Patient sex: M
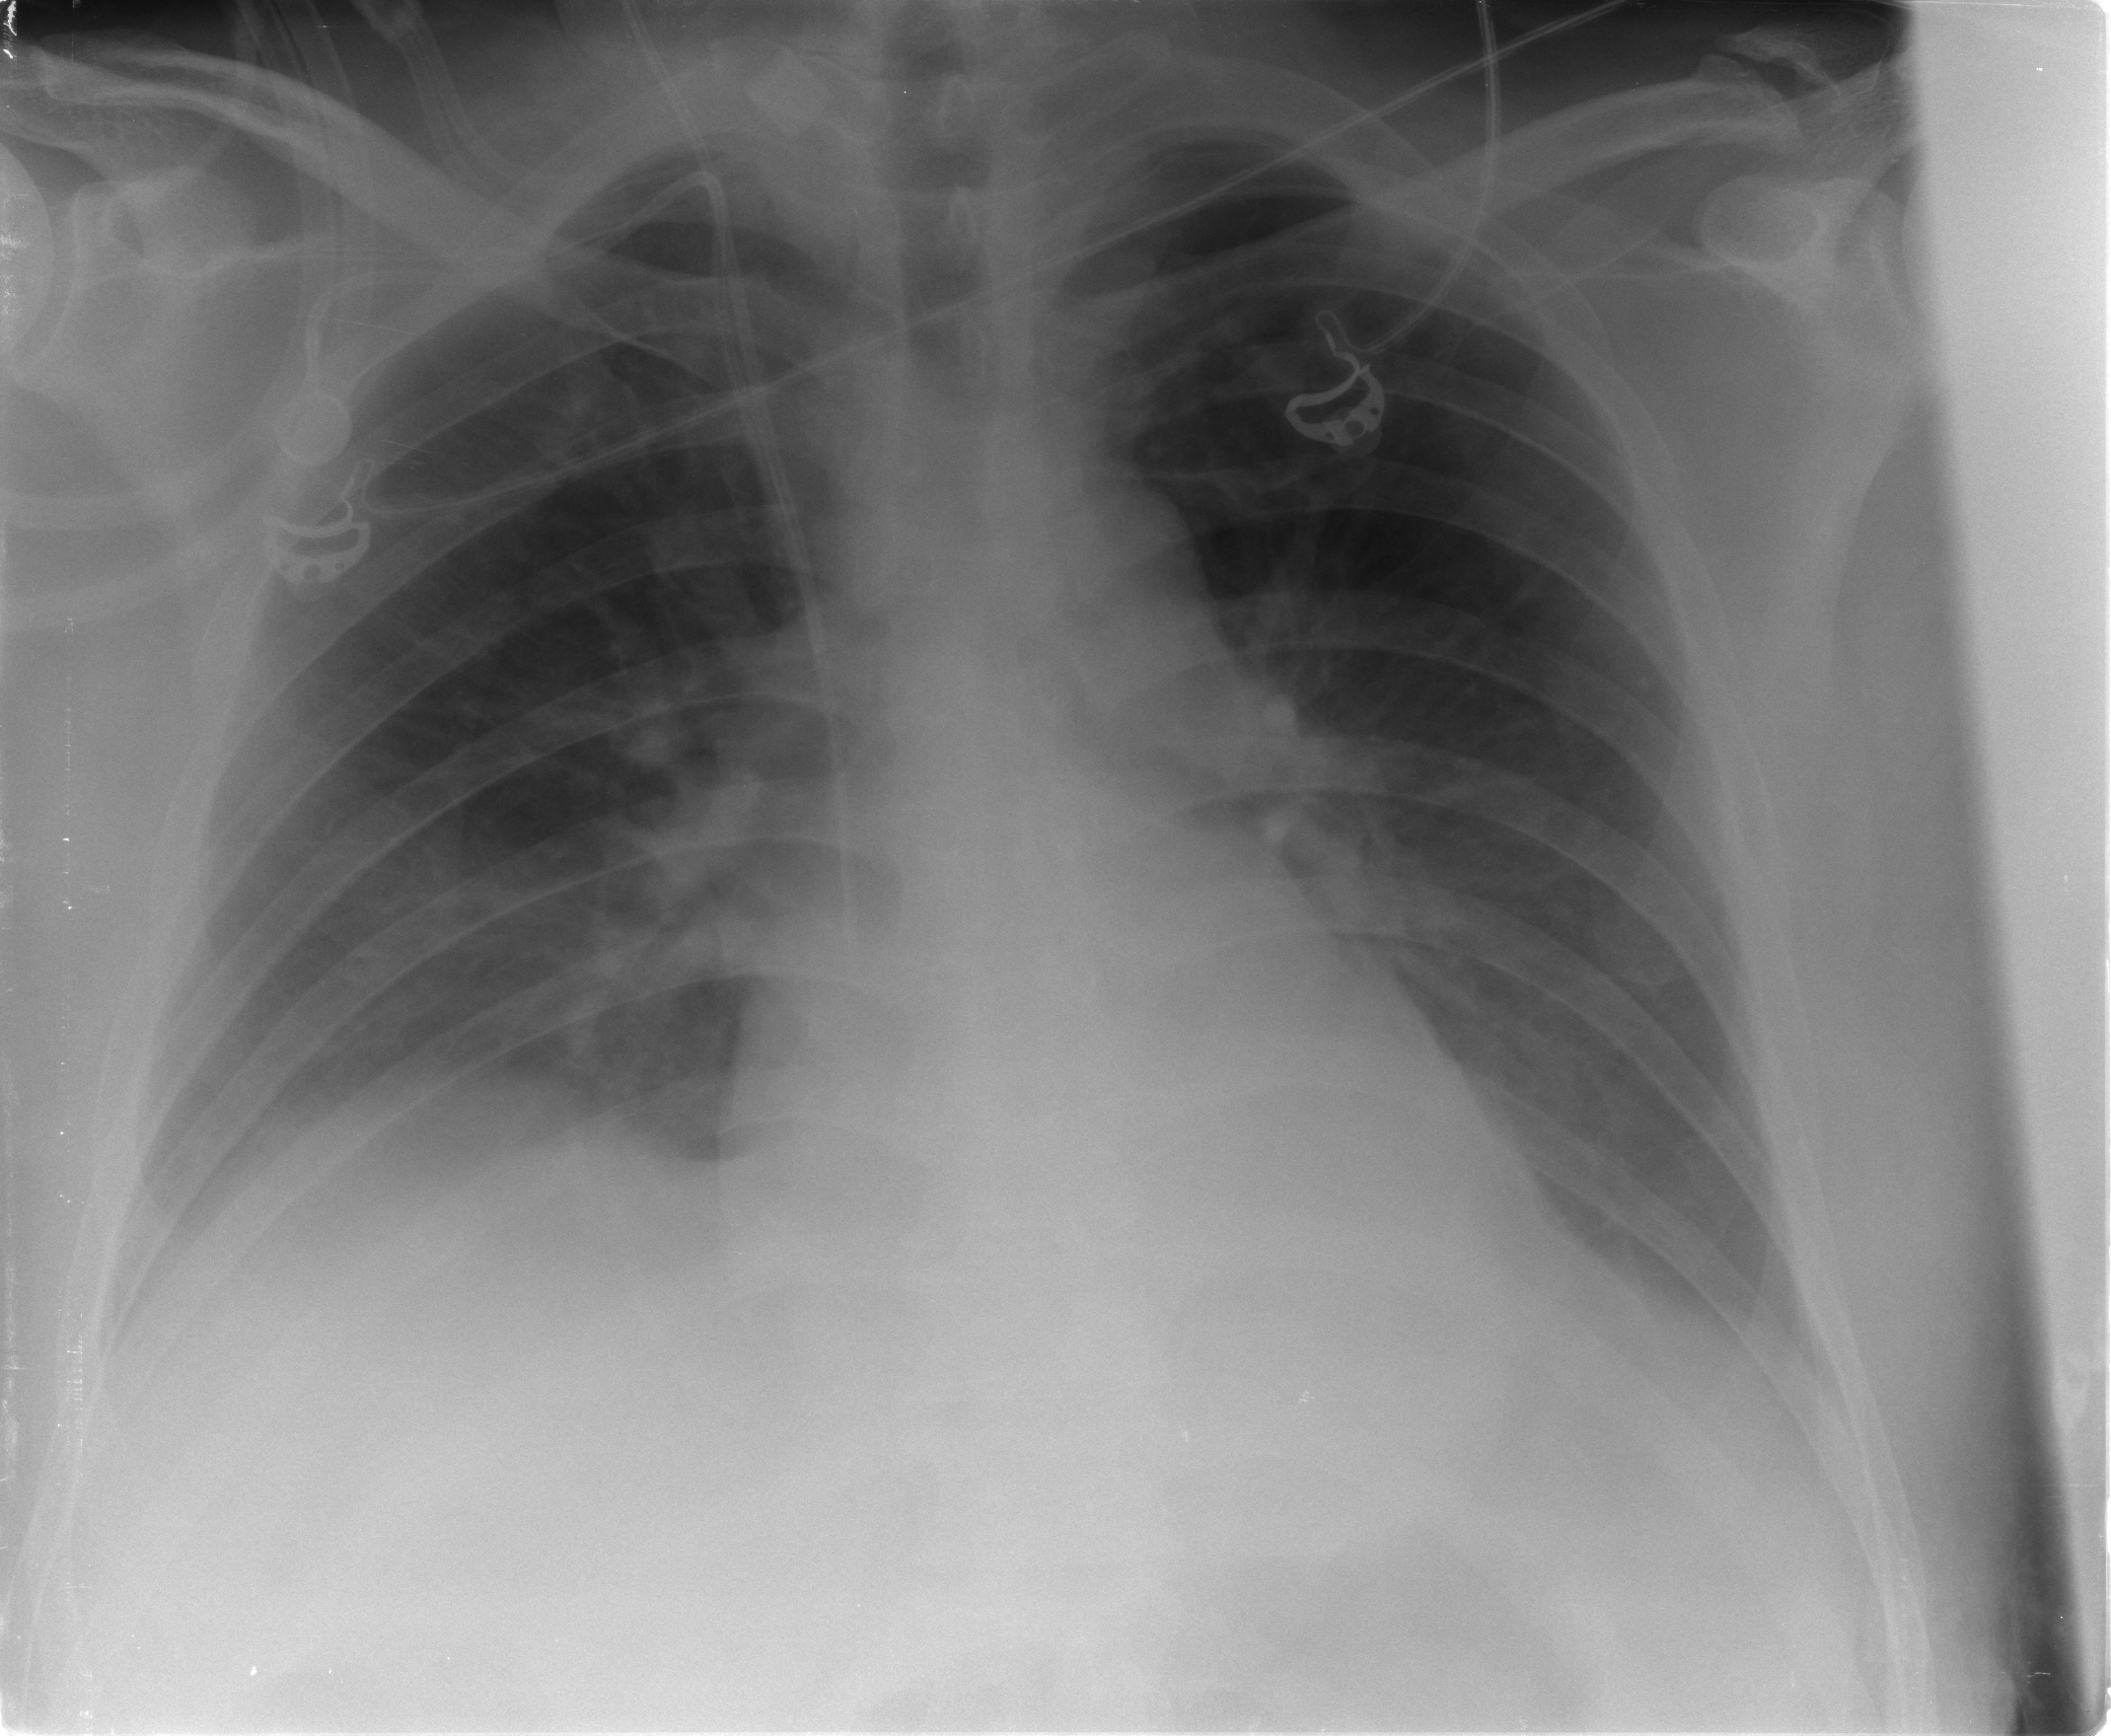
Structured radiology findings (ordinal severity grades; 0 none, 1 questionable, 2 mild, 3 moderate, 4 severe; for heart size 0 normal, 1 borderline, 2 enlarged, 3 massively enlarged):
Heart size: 1
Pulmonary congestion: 2
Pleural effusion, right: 2
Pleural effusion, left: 2
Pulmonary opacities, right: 0
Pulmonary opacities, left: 0
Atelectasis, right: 2
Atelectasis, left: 2